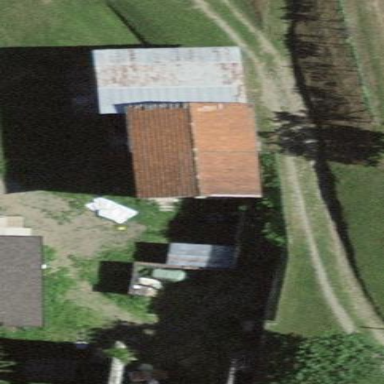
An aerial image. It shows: Farmyard area.